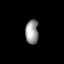
Tissue: lung
Cell type: Epithelial cells
Senescence score: 0.1721
Nuclear area (px): 307
Mean DAPI intensity: 153.622